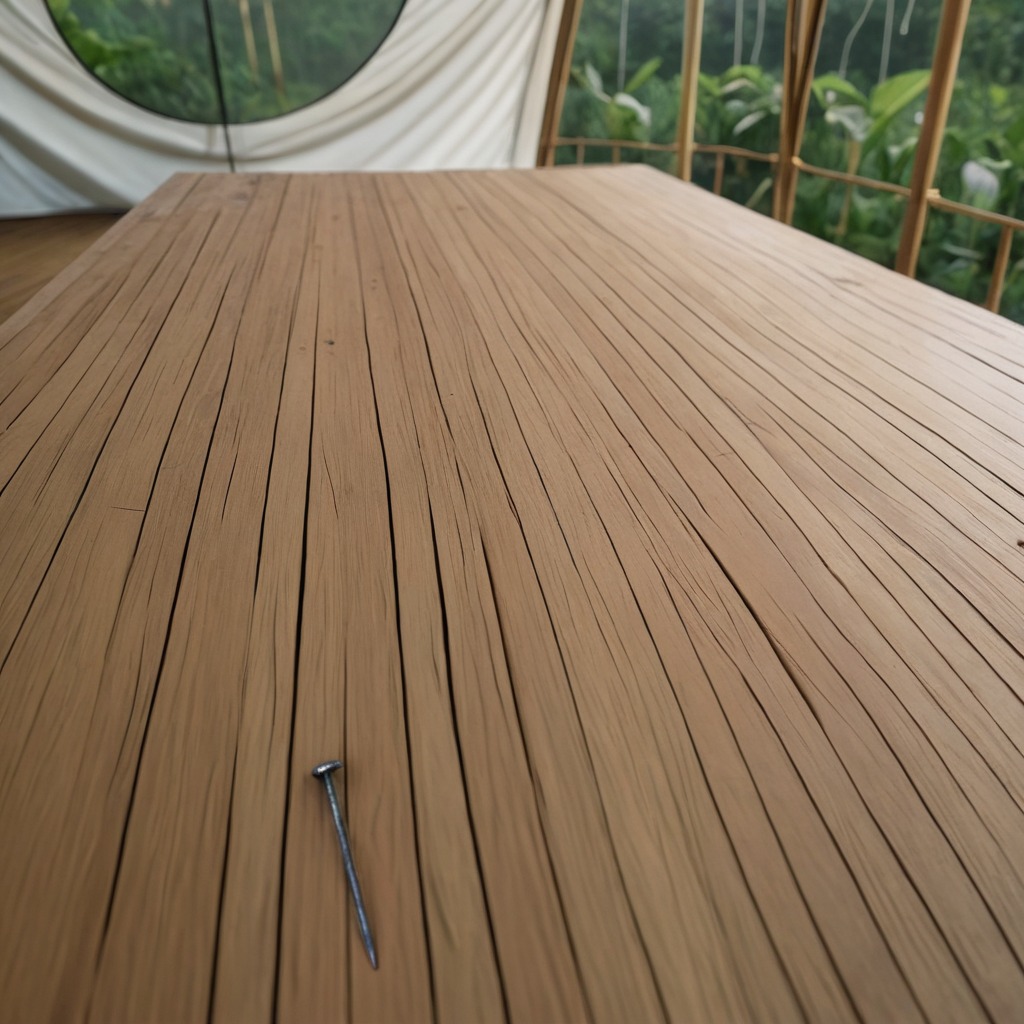
A iron nail is lying on a clean wooden table inside a jungle field workshop tent humid ambient light worn but